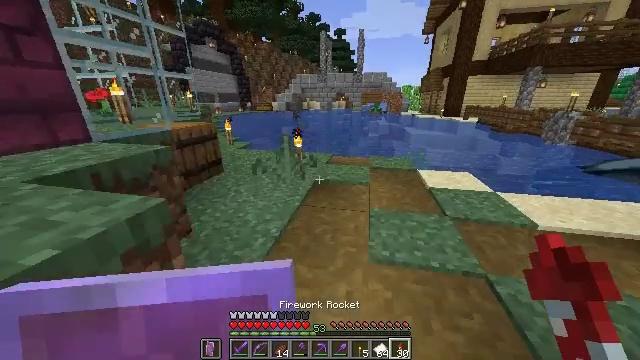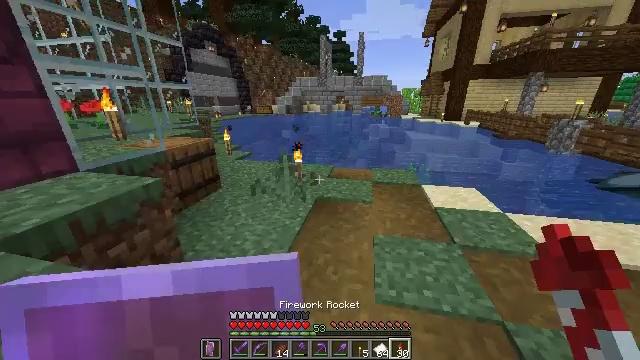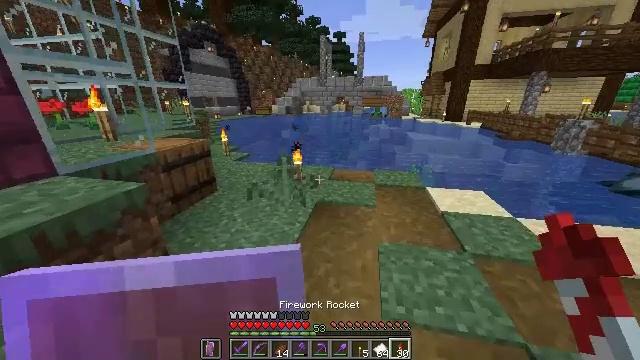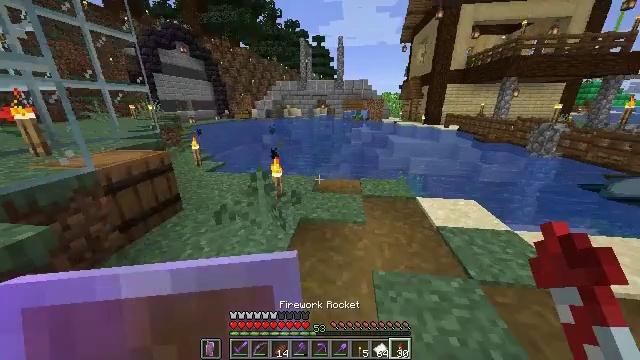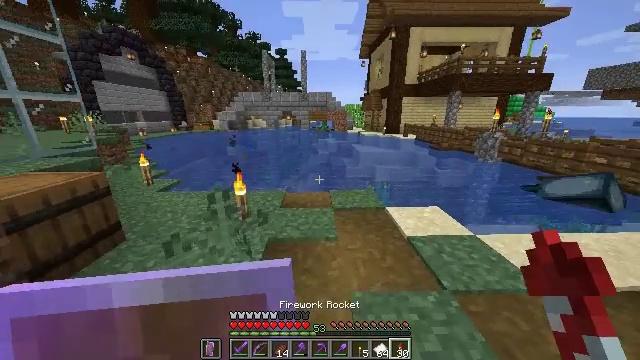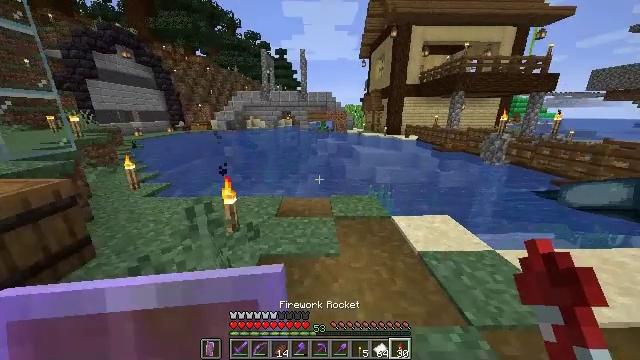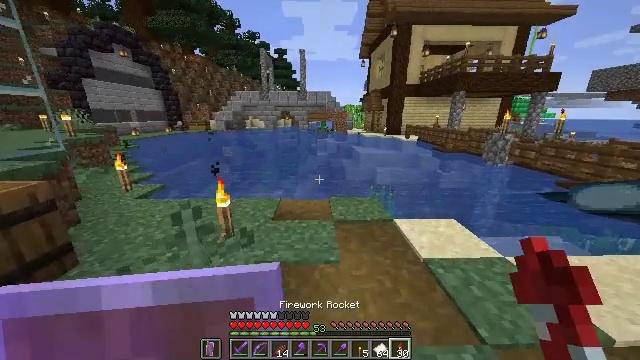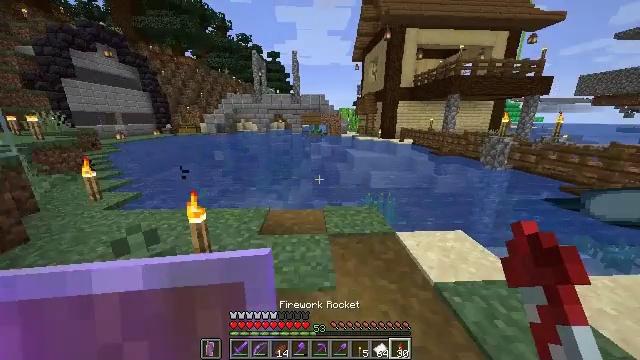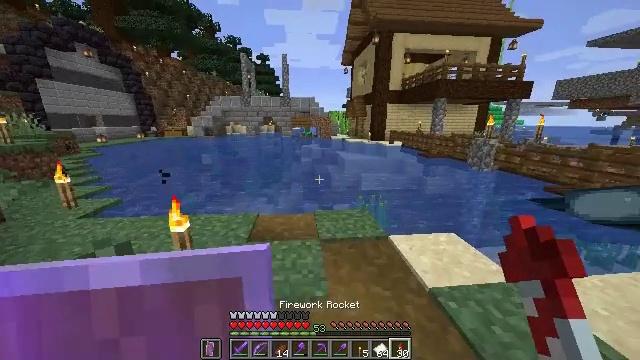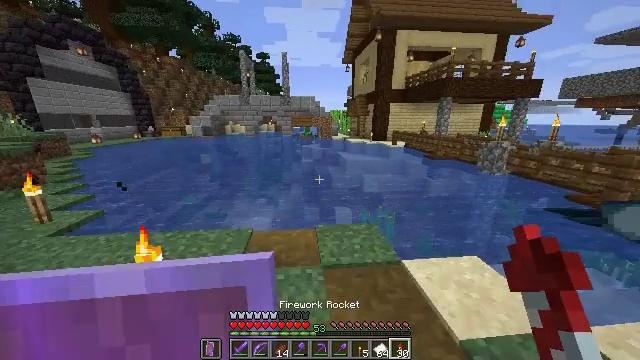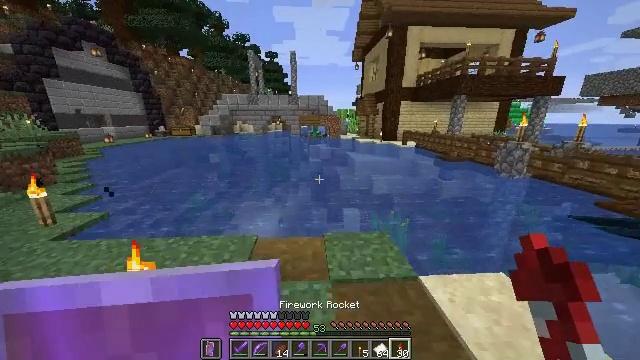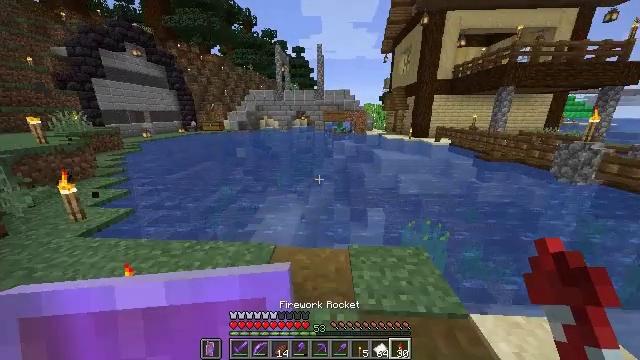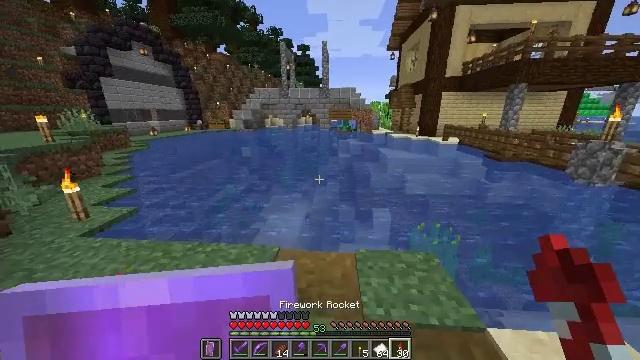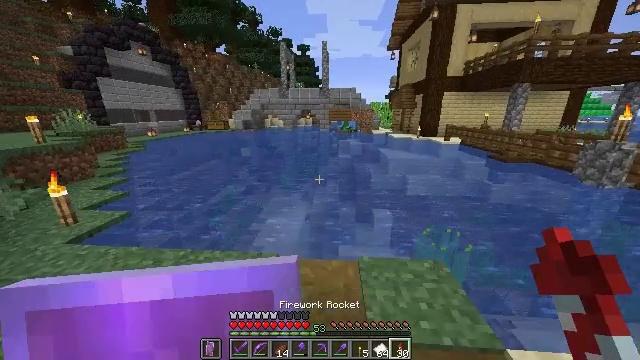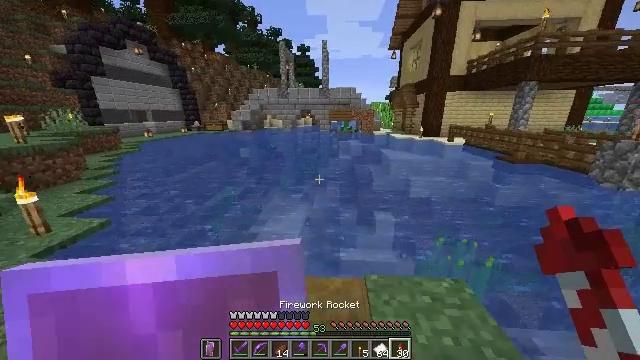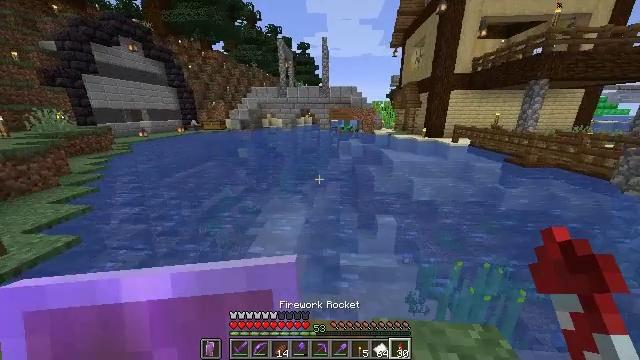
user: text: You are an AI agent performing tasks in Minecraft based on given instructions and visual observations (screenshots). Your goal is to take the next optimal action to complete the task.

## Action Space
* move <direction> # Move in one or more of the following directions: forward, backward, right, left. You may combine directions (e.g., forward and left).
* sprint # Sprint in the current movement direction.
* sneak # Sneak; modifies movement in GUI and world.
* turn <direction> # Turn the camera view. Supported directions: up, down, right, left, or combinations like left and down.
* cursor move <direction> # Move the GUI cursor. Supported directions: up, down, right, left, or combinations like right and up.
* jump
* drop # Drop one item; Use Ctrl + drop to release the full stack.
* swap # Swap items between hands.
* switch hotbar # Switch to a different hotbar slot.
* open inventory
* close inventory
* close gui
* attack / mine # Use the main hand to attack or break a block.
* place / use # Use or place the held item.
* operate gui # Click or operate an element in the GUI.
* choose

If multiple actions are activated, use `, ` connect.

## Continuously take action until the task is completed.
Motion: motion action
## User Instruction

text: craft item air
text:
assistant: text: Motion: move forward, sprint
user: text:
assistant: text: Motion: move forward, sprint
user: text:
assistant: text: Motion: move forward, sprint, turn right and up
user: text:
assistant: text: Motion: move forward, sprint, turn right and up
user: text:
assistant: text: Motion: move forward, sprint
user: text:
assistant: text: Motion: move forward, sprint
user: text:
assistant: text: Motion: move forward, sprint, turn right
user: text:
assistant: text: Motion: move forward, sprint, turn right
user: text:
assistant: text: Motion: move forward, sprint
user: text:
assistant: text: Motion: move forward, sprint, turn left
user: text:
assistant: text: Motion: move forward, sprint, turn left and down
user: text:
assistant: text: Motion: move forward, sprint, turn left
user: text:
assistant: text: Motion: move forward, sprint
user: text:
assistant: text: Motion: move forward, sprint
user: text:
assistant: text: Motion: move forward, sprint
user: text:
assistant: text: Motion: move forward, sprint, jump
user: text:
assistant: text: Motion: move forward, sprint, jump
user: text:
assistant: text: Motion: move forward, sprint, jump
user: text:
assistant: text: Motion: move forward, sprint, turn up, jump
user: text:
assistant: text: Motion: move forward, sprint, turn up
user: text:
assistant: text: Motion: move forward, sprint, turn up
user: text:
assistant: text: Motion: move forward, sprint, turn up
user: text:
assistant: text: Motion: move forward, sprint, turn up, jump
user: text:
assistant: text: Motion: move forward, sprint, turn up, jump
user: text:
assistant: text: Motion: move forward, sprint, use / place, jump
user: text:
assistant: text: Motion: move forward, sprint, use / place, jump
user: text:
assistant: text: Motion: move forward, sprint, use / place, jump
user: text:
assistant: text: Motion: move forward, sprint, jump
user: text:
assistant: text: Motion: move forward, sprint, turn right and up, jump
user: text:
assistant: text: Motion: move forward, sprint, turn right and up, jump